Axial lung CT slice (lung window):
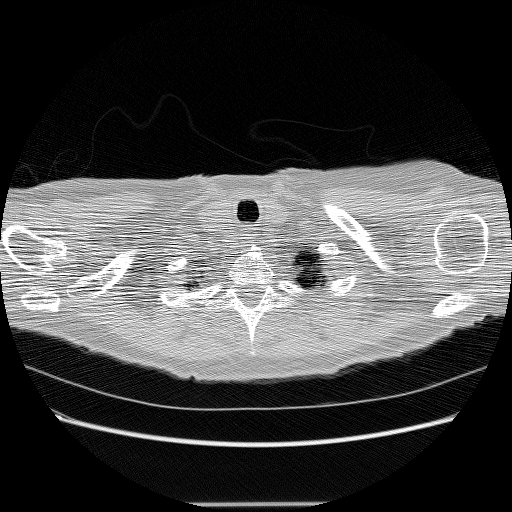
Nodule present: no